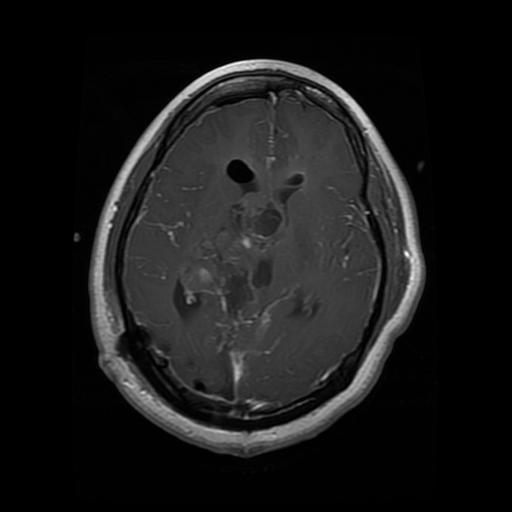
Label: glioma